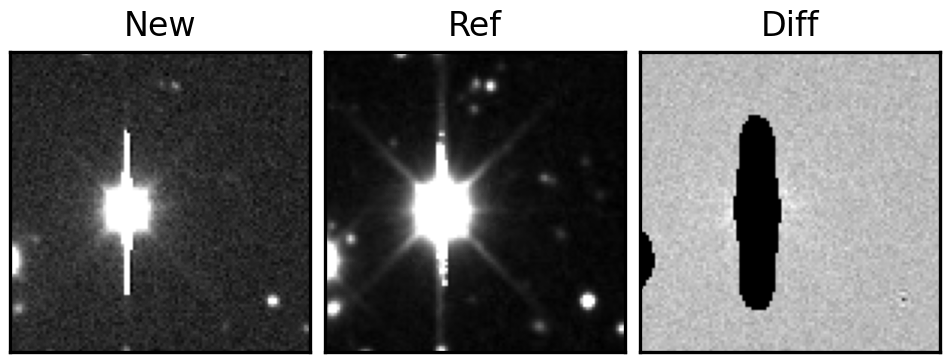
Label: bogus